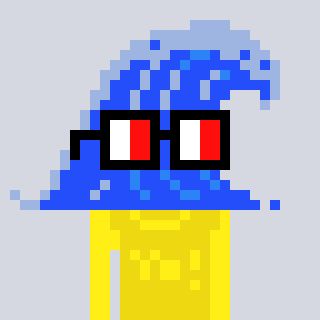
a pixel art character with square glasses with black frames and red eyes, a wave-shaped head and a yellow-colored body on a cool background